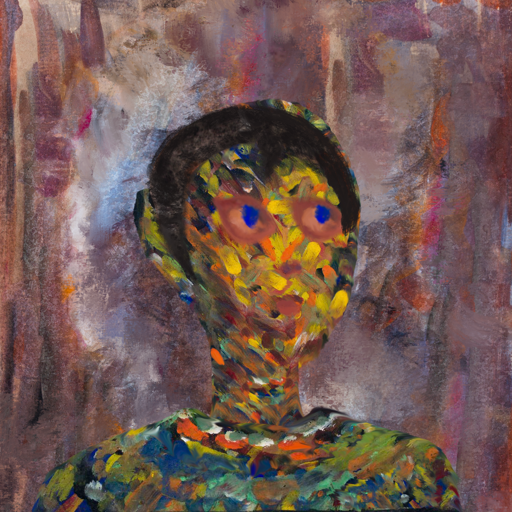
Background: Hypocrite, Head And Neck Side: An_Impression, Face Side: Mother_And_Son_Mother, Bust: An_Impression, Hair Side: Roy_Bahadur, Head Accessory: Blank, Second Necklace: Blank, Necklace: Blank, Baby: Blank